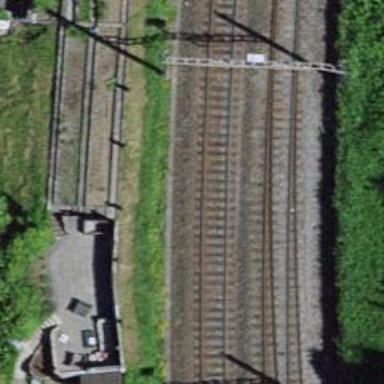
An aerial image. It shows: Railway track with contact lines for electrification.